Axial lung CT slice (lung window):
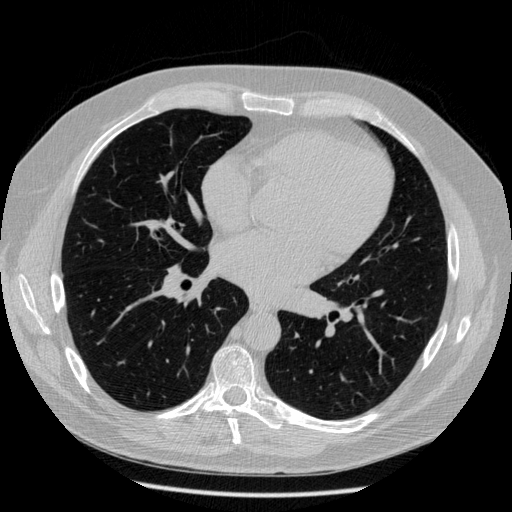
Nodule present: no